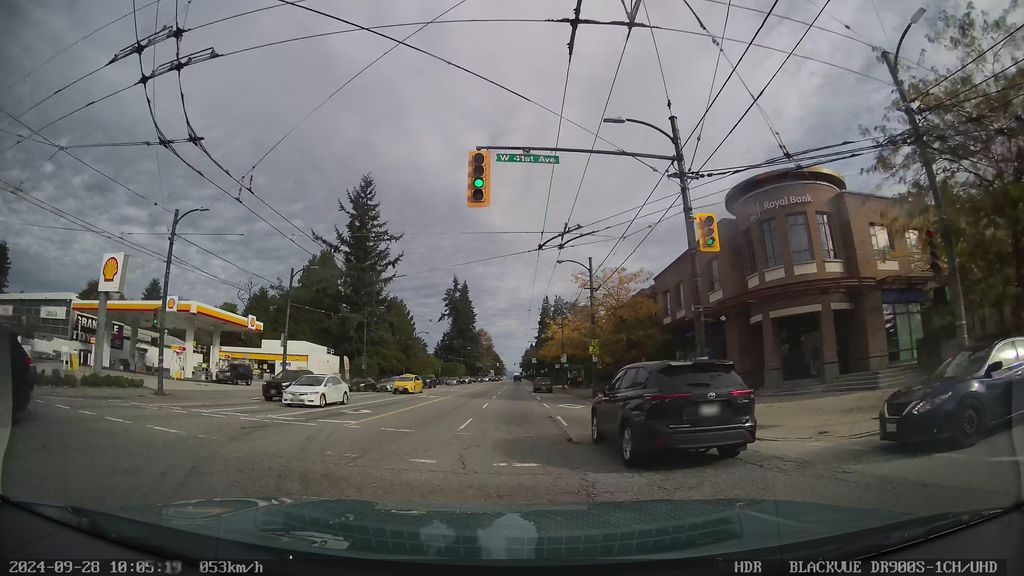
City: vancouver